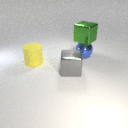
large gray metal cube to the right of large yellow rubber cylinder